Interaction volume radius: 5 \u00c5
Interaction volume height: 10 \u00c5
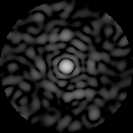
Disorder parameter: 0.8562